Aerial crown-view tile of a tropical tree (Barro Colorado Island, Panama), acquired 20250715:
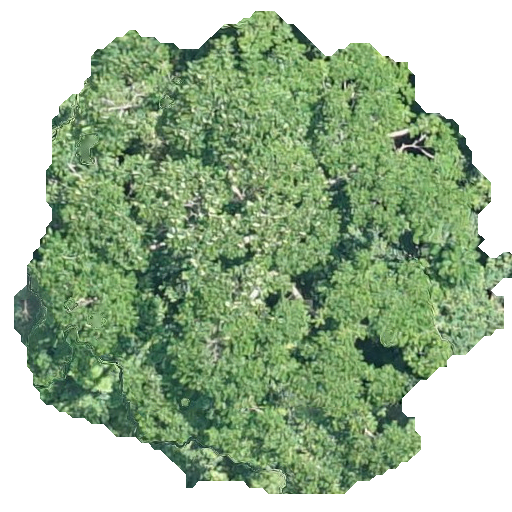
Species: Trattinnickia aspera
GBIF accepted scientific name: Trattinnickia aspera
Crown area: 255.546 m²